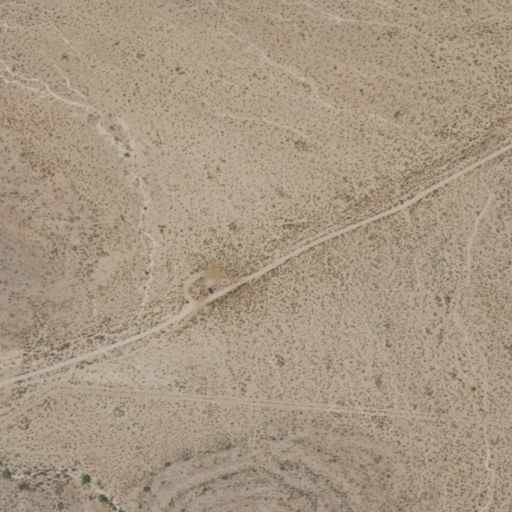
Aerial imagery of gap in New Mexico named Cowboy Pass containing shrub and grassland